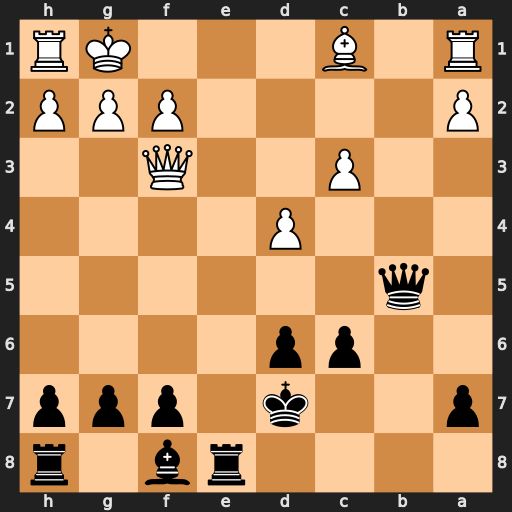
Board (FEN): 4rb1r/p2k1ppp/2pp4/1q6/3P4/2P2Q2/P4PPP/R1B3KR
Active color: b
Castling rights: -
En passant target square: -
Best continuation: Re1#